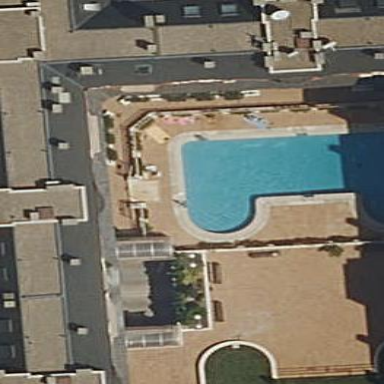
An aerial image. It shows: Swimming pool located in leisure land.